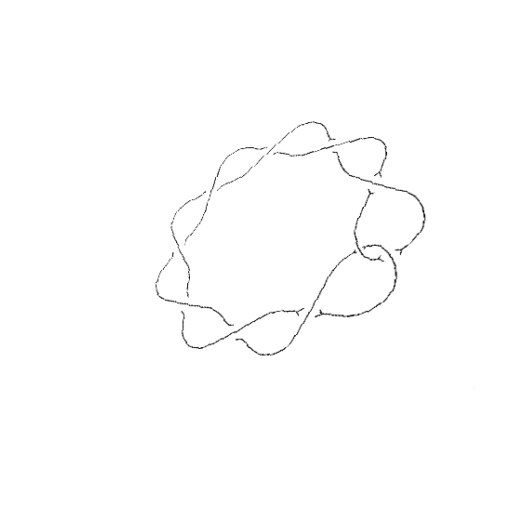
Crossing number: 10